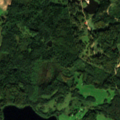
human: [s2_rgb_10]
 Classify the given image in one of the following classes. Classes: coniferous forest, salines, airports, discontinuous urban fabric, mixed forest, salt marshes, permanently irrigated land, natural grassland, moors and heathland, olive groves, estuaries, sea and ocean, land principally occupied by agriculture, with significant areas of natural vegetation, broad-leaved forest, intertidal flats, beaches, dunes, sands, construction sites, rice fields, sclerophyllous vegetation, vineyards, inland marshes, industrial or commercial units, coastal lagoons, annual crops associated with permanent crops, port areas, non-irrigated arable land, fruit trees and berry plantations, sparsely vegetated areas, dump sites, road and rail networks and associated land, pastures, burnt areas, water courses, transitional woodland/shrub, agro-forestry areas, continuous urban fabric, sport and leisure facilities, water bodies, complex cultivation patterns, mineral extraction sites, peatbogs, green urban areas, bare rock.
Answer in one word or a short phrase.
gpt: non-irrigated arable land, land principally occupied by agriculture, with significant areas of natural vegetation, broad-leaved forest, water bodies